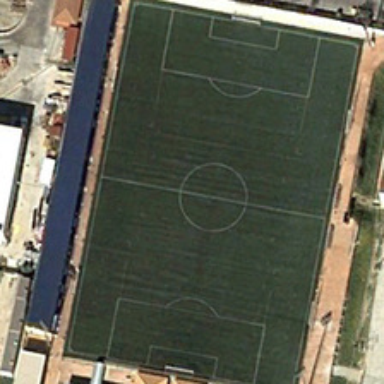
A football field is surrounded by several buildings .